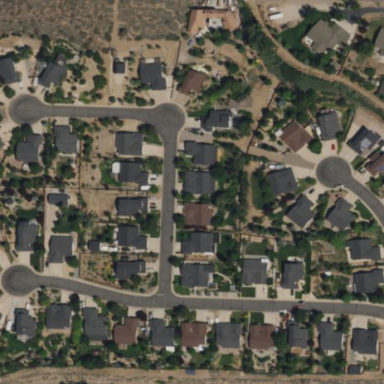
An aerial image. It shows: This residential area consists of single-family homes.